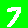
Digit: 7